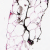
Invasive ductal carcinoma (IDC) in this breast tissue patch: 0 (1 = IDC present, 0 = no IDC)